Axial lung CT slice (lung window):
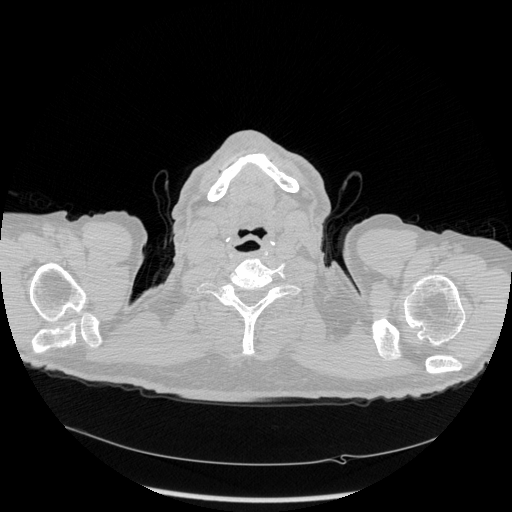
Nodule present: no